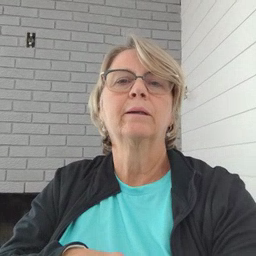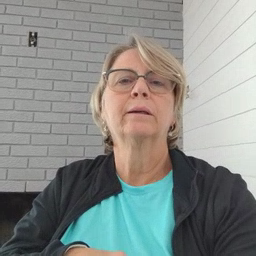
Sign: every